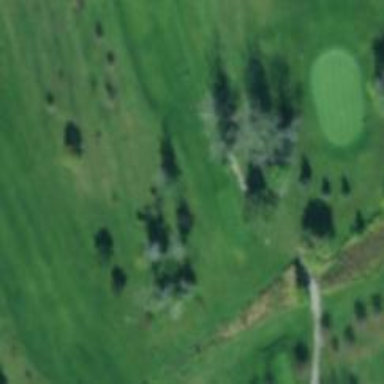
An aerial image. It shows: Golf tee.